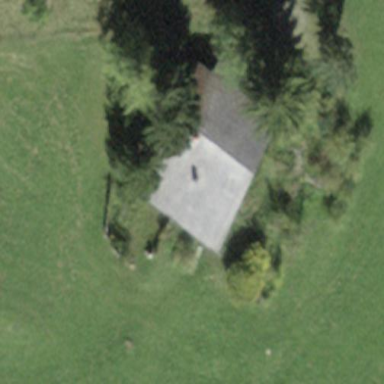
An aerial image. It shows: Farm building.